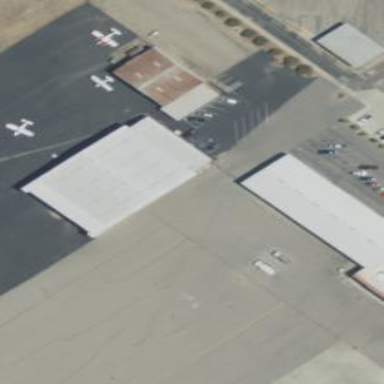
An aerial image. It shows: Building identified as Meadows Field Airplane Hangars.